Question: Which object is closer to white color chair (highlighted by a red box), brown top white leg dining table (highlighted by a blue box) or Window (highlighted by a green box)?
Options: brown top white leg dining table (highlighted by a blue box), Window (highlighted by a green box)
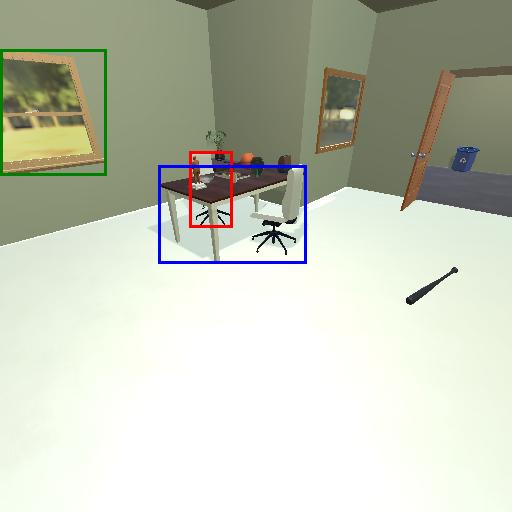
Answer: brown top white leg dining table (highlighted by a blue box)